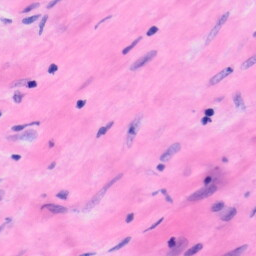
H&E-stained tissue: Liver